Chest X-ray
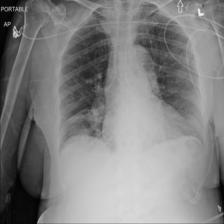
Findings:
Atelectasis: negative
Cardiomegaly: negative
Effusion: negative
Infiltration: negative
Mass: negative
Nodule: negative
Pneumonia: negative
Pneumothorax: negative
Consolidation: negative
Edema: negative
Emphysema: negative
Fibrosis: negative
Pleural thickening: negative
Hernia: negative